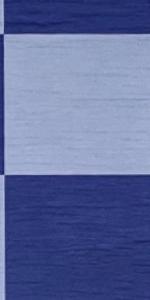
Label: Empty